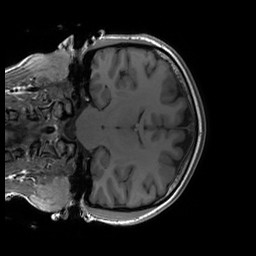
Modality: T1w
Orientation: coronal
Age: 31
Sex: female